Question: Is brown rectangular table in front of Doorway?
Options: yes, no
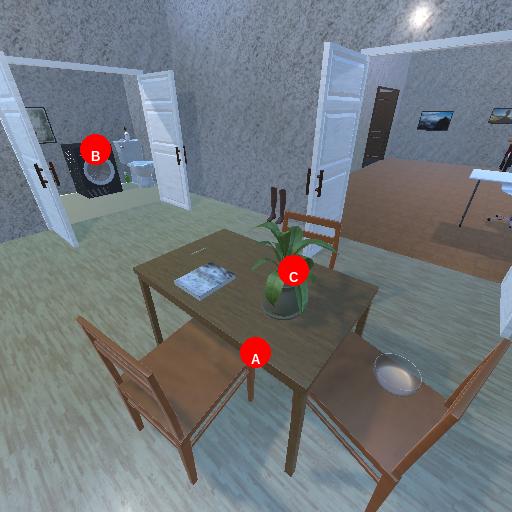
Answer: yes